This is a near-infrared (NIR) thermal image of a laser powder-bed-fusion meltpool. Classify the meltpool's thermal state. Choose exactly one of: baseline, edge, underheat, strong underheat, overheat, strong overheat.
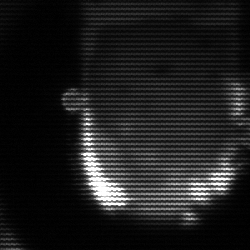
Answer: baseline